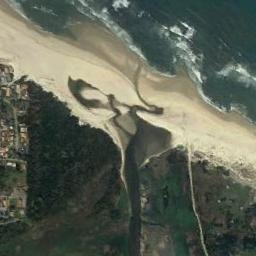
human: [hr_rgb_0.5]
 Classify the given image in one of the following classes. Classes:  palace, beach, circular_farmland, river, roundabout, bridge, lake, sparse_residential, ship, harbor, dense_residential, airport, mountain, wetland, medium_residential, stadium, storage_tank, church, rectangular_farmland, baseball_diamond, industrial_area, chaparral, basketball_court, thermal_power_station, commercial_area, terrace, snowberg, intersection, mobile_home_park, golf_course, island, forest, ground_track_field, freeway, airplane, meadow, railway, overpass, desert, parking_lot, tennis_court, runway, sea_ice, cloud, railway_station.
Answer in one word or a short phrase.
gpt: beach